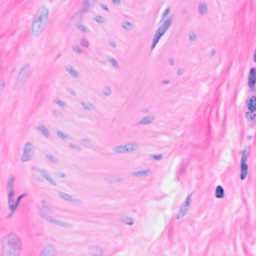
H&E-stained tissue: Breast